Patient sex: F
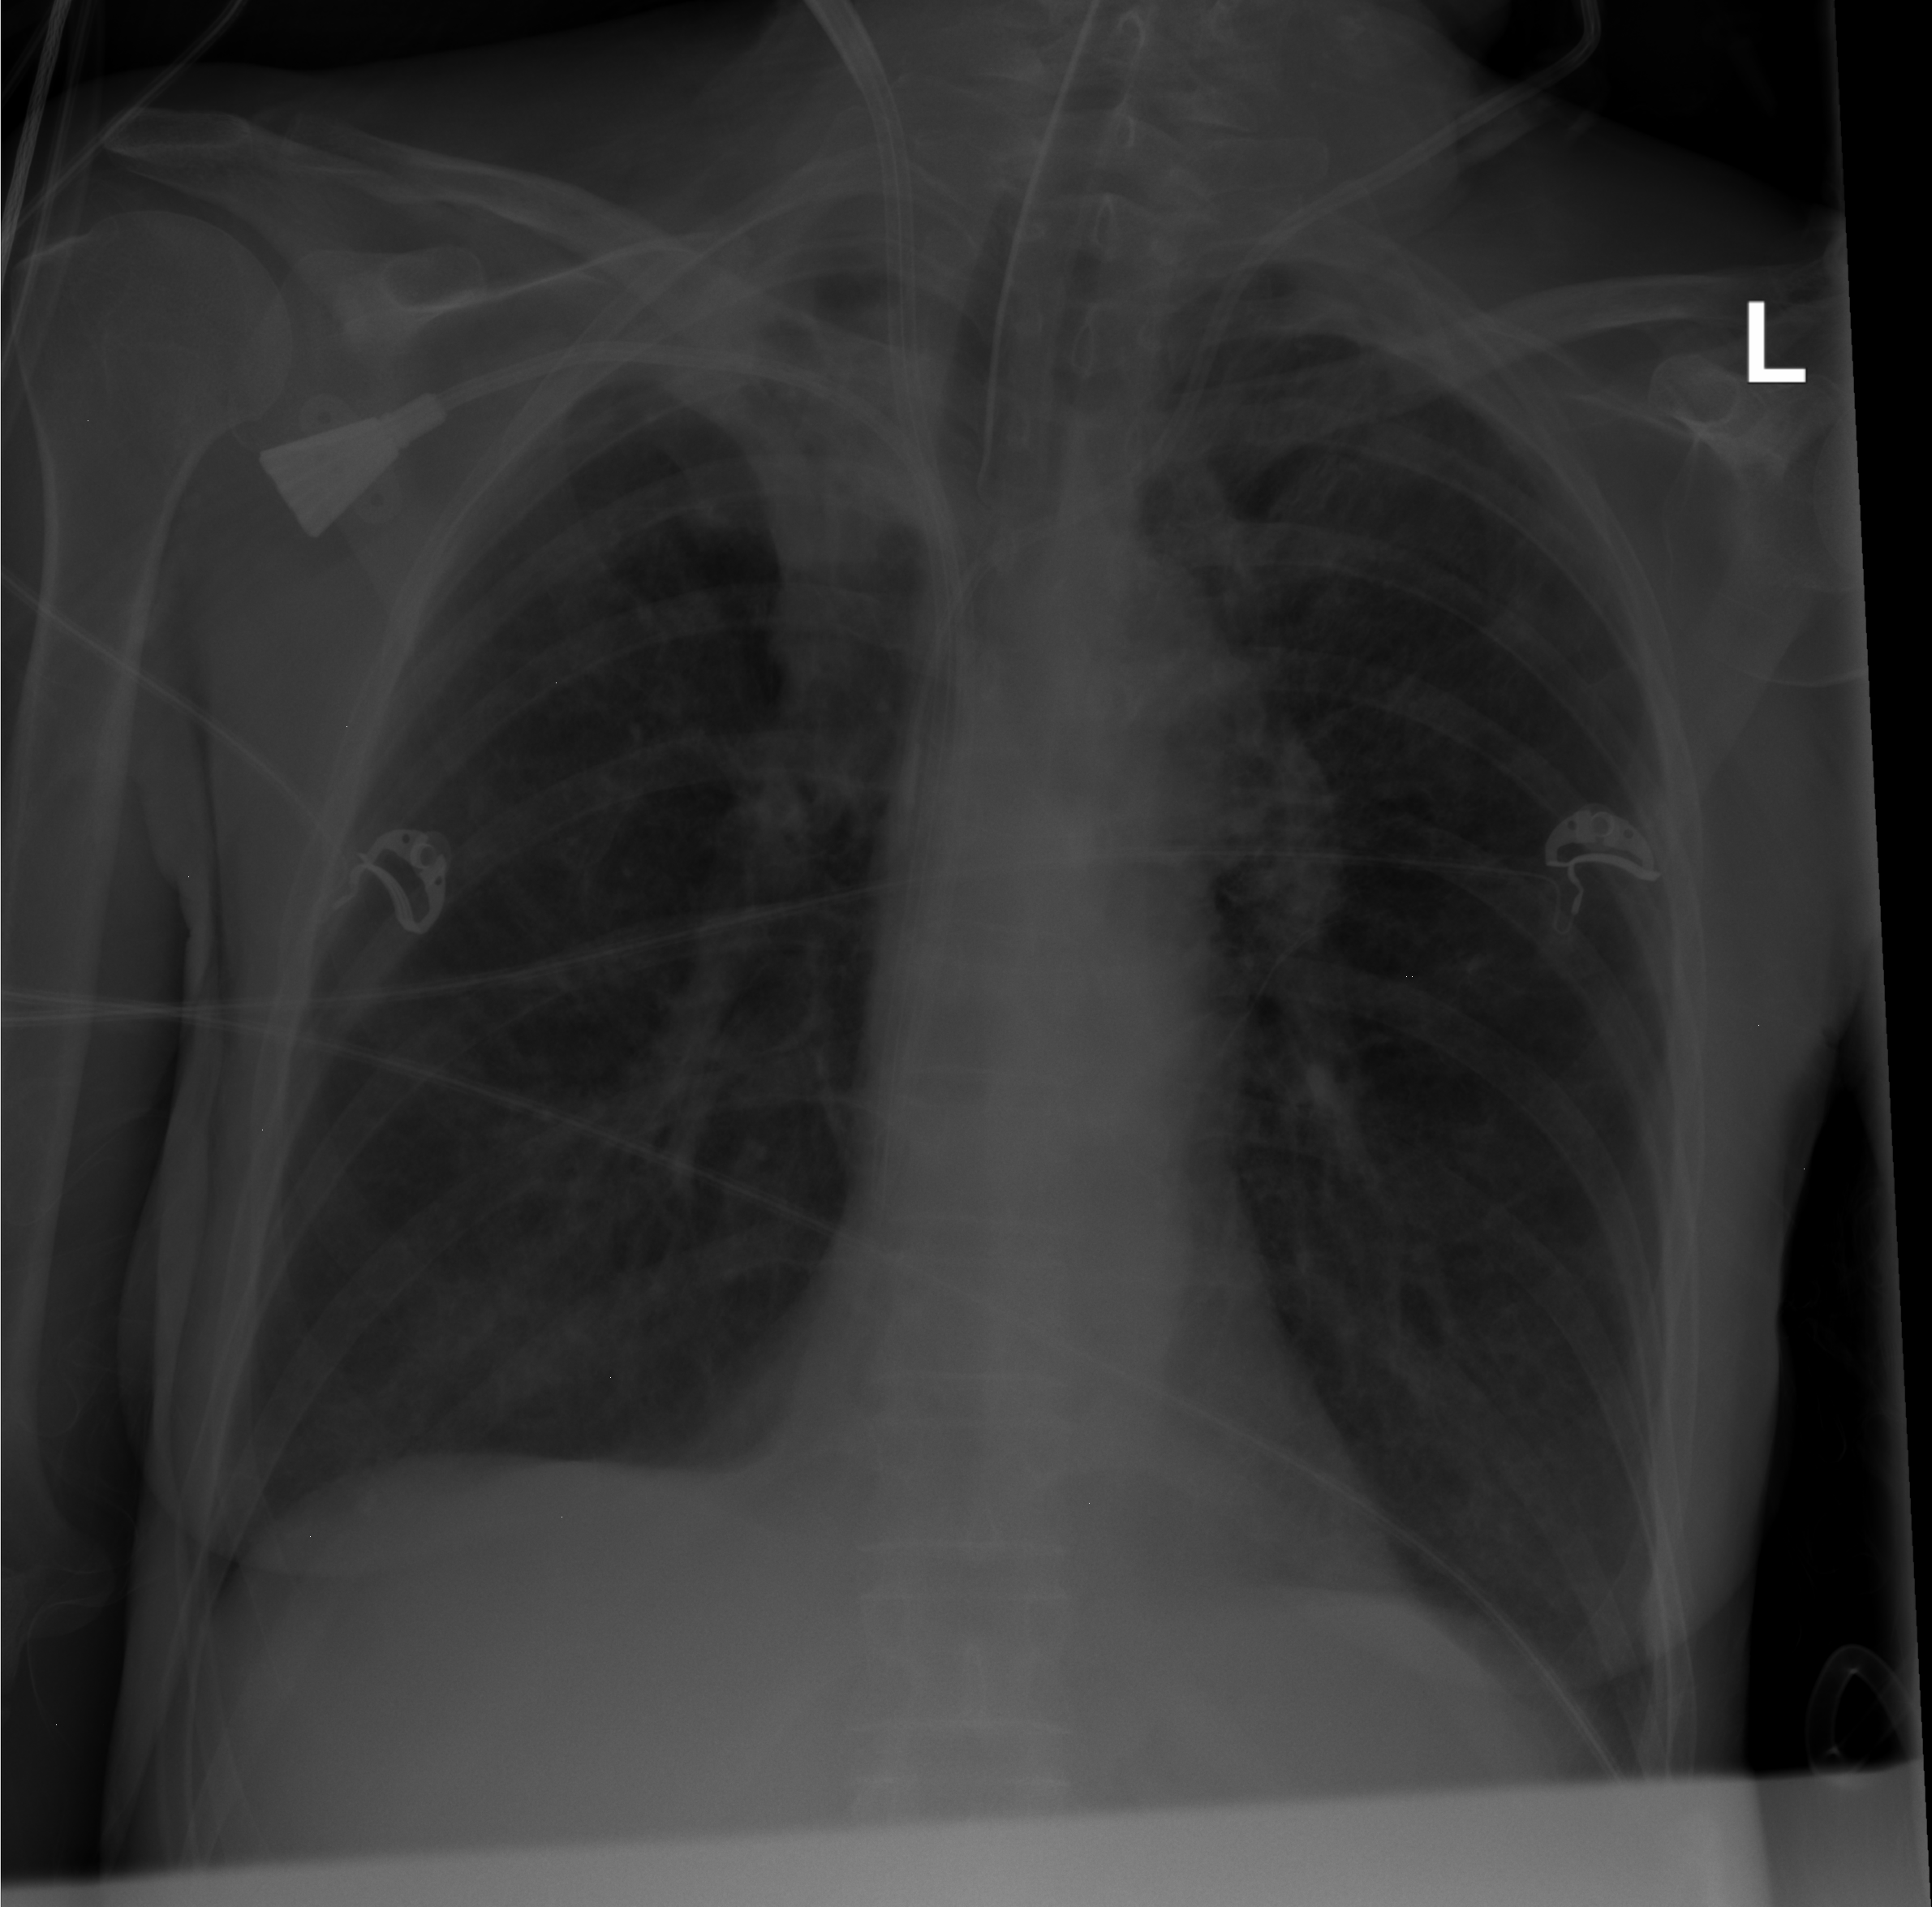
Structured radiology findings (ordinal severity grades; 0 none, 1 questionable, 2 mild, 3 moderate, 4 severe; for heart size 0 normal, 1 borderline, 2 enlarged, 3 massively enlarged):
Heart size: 0
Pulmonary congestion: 2
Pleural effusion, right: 2
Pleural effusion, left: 0
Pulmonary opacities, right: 2
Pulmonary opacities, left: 2
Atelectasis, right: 0
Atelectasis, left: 0